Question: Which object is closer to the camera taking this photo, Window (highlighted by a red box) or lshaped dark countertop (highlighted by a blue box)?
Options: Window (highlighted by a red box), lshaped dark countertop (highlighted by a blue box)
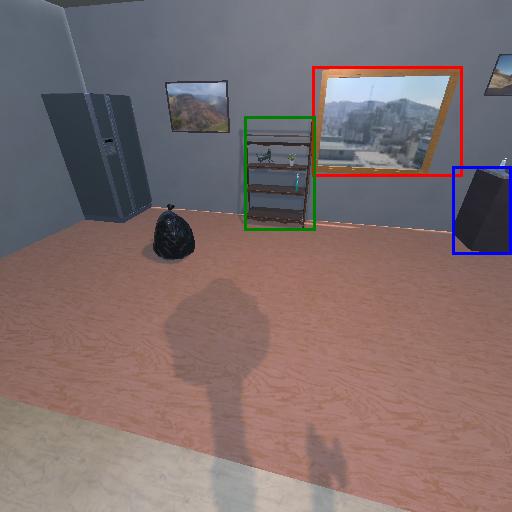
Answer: Window (highlighted by a red box)